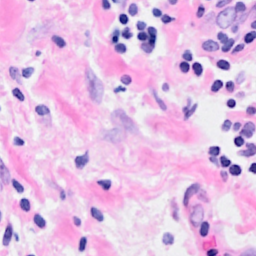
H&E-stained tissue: Breast